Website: macys
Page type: cart
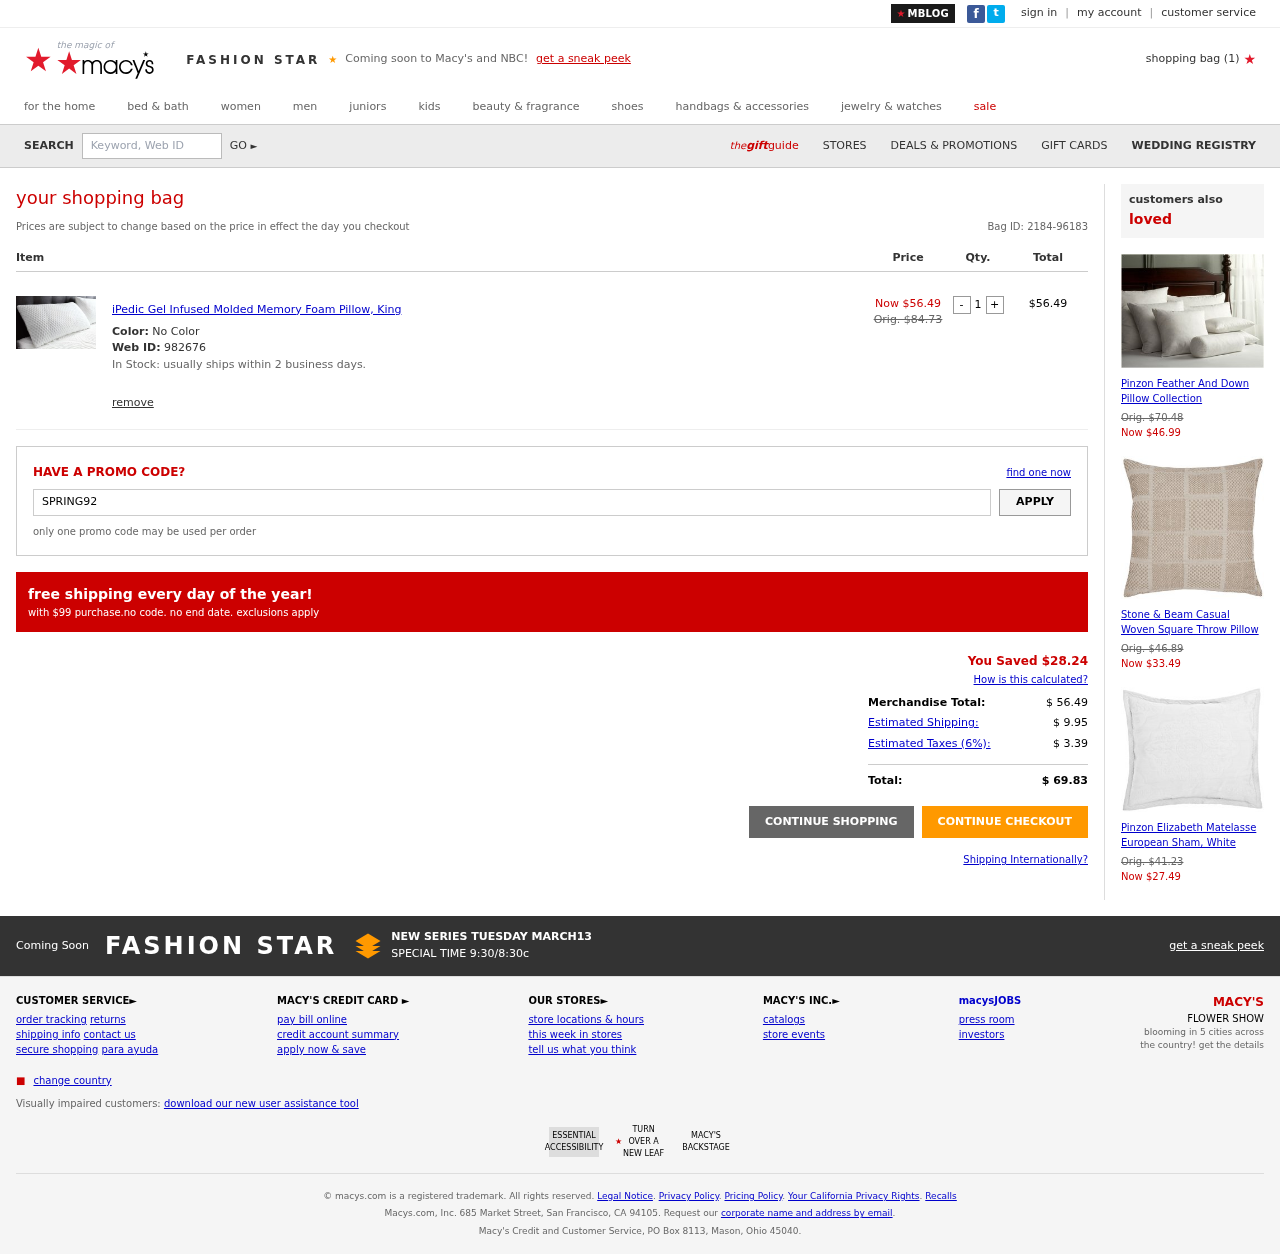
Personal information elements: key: PII_PROMO_CODE
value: SPRING92
Product elements: key: PRODUCT1_NAME
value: iPedic Gel Infused Molded Memory Foam Pillow, King
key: PRODUCT1_PRICE
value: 56.49
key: PRODUCT1_QUANTITY
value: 1
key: PRODUCT2_NAME
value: Pinzon Feather And Down Pillow Collection
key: PRODUCT2_PRICE
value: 46.99
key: PRODUCT3_NAME
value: Stone & Beam Casual Woven Square Throw Pillow
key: PRODUCT3_PRICE
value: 33.49
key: PRODUCT4_NAME
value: Pinzon Elizabeth Matelasse European Sham, White
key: PRODUCT4_PRICE
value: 27.49
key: PRODUCT1_SKU
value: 982676
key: PRODUCT1_ORIGINAL_PRICE
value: Orig. $84.73
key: PRODUCT1_TOTAL
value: $56.49
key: PRODUCT2_ORIGINAL_PRICE
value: Orig. $70.48
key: PRODUCT3_ORIGINAL_PRICE
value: Orig. $46.89
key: PRODUCT4_ORIGINAL_PRICE
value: Orig. $41.23
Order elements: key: ORDER_NUM_ITEMS
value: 1
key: ORDER_ID
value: Bag ID: 2184-96183
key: ORDER_SAVINGS
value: $28.24
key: ORDER_SUBTOTAL
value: $ 56.49
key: ORDER_SHIPPING_COST
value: $ 9.95
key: ORDER_TAX
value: $ 3.39
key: ORDER_TOTAL
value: $ 69.83